Question: EDIT: My apoligies. I am getting an error it seems. It goes like this: Exception in thread "main" org.hibernate.MappingException: Unknown entity: com.hibernate.hibernate.Message
I made a simple testprogram that tests the persist() method of hibernate and the createQuery() method.
It communicates with 1 mySQL test database that has only one table called Message. This table has 2 columns namely id (primary key) and text. See image below for the settings in workbench.

This is the hibernate executable java file
'''
package com.hibernate.hibernate;
import java.util.List;
import org.hibernate.Query;
import org.hibernate.Session;
import org.hibernate.SessionFactory;
/**
*
* @author maurice
*/
public class Hibernate {
/**
* @param args the command line arguments
*/
public static void main(String[] args) {
SessionFactory sessionFactory = HibernateUtil.getSessionFactory();
Session session = sessionFactory.openSession();
session.beginTransaction();
Message message = new Message();
String hql = "FROM Message";
Query query = session.createQuery(hql);
List results = query.list();
System.out.print(results);
//message.setText("hoi");
//session.persist(message);
session.close();
}
}
'''
This is the hibernateUtil file that configures and returns the sessionFactory
'''
package com.hibernate.hibernate;
import org.hibernate.SessionFactory;
import org.hibernate.boot.registry.StandardServiceRegistryBuilder;
import org.hibernate.cfg.Configuration;
import org.hibernate.service.ServiceRegistry;
public class HibernateUtil {
private static SessionFactory sessionFactory;
public static SessionFactory getSessionFactory() {
if (sessionFactory == null) {
// loads configuration and mappings
Configuration configuration = new Configuration().configure();
ServiceRegistry serviceRegistry
= new StandardServiceRegistryBuilder()
.applySettings(configuration.getProperties()).build();
// builds a session factory from the service registry
sessionFactory = configuration.buildSessionFactory(serviceRegistry);
}
return sessionFactory;
}
}
'''
and here is the Annotated POJO that is to be persisted using hibernate.
'''
package com.hibernate.hibernate;
import java.io.Serializable;
import javax.persistence.Basic;
import javax.persistence.Column;
import javax.persistence.Entity;
import javax.persistence.GeneratedValue;
import javax.persistence.GenerationType;
import javax.persistence.Id;
import javax.persistence.NamedQueries;
import javax.persistence.NamedQuery;
import javax.persistence.Table;
import javax.xml.bind.annotation.XmlRootElement;
/**
*
* @author maurice
*/
@Entity
@Table(name = "message")
@XmlRootElement
@NamedQueries({
@NamedQuery(name = "Message.findAll", query = "SELECT m FROM Message m"),
@NamedQuery(name = "Message.findById", query = "SELECT m FROM Message m WHERE m.id = :id"),
@NamedQuery(name = "Message.findByText", query = "SELECT m FROM Message m WHERE m.text = :text")})
public class Message implements Serializable {
private static final long serialVersionUID = 1L;
@Id
@Basic(optional = false)
@Column(name = "id")
@GeneratedValue(strategy=GenerationType.AUTO)
private Integer id;
@Column(name = "text")
private String text;
public Message() {
}
public Message(Integer id) {
this.id = id;
}
public Integer getId() {
return id;
}
public void setId(Integer id) {
this.id = id;
}
public String getText() {
return text;
}
public void setText(String text) {
this.text = text;
}
@Override
public int hashCode() {
int hash = 0;
hash += (id != null ? id.hashCode() : 0);
return hash;
}
@Override
public boolean equals(Object object) {
// TODO: Warning - this method won't work in the case the id fields are not set
if (!(object instanceof Message)) {
return false;
}
Message other = (Message) object;
if ((this.id == null && other.id != null) || (this.id != null && !this.id.equals(other.id))) {
return false;
}
return true;
}
@Override
public String toString() {
return "com.hibernate.hibernate.Message[ id=" + id + " ]";
}
}
'''
Lastly, here is the hibernate.cfg.xml config file.
'''
<?xml version="1.0" encoding="UTF-8"?>
<!DOCTYPE hibernate-configuration PUBLIC "-//Hibernate/Hibernate Configuration DTD 3.0//EN" "http://hibernate.sourceforge.net/hibernate-configuration-3.0.dtd">
<hibernate-configuration>
<session-factory>
<property name="hibernate.dialect">org.hibernate.dialect.MySQLDialect</property>
<property name="hibernate.connection.driver_class">com.mysql.jdbc.Driver</property>
<property name="hibernate.connection.url">jdbc:mysql://localhost:3306/hibernate?zeroDateTimeBehavior=convertToNull</property>
<property name="hibernate.connection.username">scott</property>
<property name="hibernate.connection.password">tiger</property>
<property name="hibernate.hbm2ddl.auto">update</property>
<mapping class = "com.hibernate.hibernate.Message"/>
</session-factory>
</hibernate-configuration>
'''
Heres the logfile when i run the project. It gives no errors but just freezes
'''
cd C:ook\Hibernate; "JAVA_HOME=C:\Program Files\Java\jdk1.8.0_71" cmd /c """C:\Program Files\NetBeans 8.1\java\maven\bin\mvn.bat" -Dexec.args="-classpath %classpath com.hibernate.hibernate.Hibernate" -Dexec.executable="C:\Program Files\Java\jdk1.8.0_71\bin\java.exe" -Dexec.classpathScope=runtime -Dmaven.ext.class.path="C:\Program Files\NetBeans 8.1\java\maven-nblib\netbeans-eventspy.jar" -Dfile.encoding=UTF-8 org.codehaus.mojo:exec-maven-plugin:1.2.1:exec""
Running NetBeans Compile On Save execution. Phase execution is skipped and output directories of dependency projects (with Compile on Save turned on) will be used instead of their jar artifacts.
Scanning for projects...
------------------------------------------------------------------------
Building Hibernate 1.0-SNAPSHOT
------------------------------------------------------------------------
Downloading: file:C:ook\Hibernate/lib/unknown/binary/hibernate-jpamodelgen-4.3.1.Final/SNAPSHOT/maven-metadata.xml
Downloading: file:C:ook\Hibernate/lib/unknown/binary/hibernate-jpamodelgen-4.3.1.Final/SNAPSHOT/hibernate-jpamodelgen-4.3.1.Final-SNAPSHOT.pom
The POM for unknown.binary:hibernate-jpamodelgen-4.3.1.Final:jar:SNAPSHOT is missing, no dependency information available
Downloading: file:C:ook\Hibernate/lib/unknown/binary/mysql-connector-java-5.1.23-bin/SNAPSHOT/maven-metadata.xml
Downloading: file:C:ook\Hibernate/lib/unknown/binary/mysql-connector-java-5.1.23-bin/SNAPSHOT/mysql-connector-java-5.1.23-bin-SNAPSHOT.pom
The POM for unknown.binary:mysql-connector-java-5.1.23-bin:jar:SNAPSHOT is missing, no dependency information available
--- exec-maven-plugin:1.2.1:exec (default-cli) @ Hibernate ---
mrt 09, 2017 7:29:43 PM org.hibernate.annotations.common.reflection.java.JavaReflectionManager <clinit>
INFO: HCANN000001: Hibernate Commons Annotations {4.0.4.Final}
mrt 09, 2017 7:29:43 PM org.hibernate.Version logVersion
INFO: HHH000412: Hibernate Core {4.3.1.Final}
mrt 09, 2017 7:29:43 PM org.hibernate.cfg.Environment <clinit>
INFO: HHH000206: hibernate.properties not found
mrt 09, 2017 7:29:43 PM org.hibernate.cfg.Environment buildBytecodeProvider
INFO: HHH000021: Bytecode provider name : javassist
mrt 09, 2017 7:29:43 PM org.hibernate.cfg.Configuration configure
INFO: HHH000043: Configuring from resource: /hibernate.cfg.xml
mrt 09, 2017 7:29:43 PM org.hibernate.cfg.Configuration getConfigurationInputStream
INFO: HHH000040: Configuration resource: /hibernate.cfg.xml
mrt 09, 2017 7:29:43 PM org.hibernate.internal.util.xml.DTDEntityResolver resolveEntity
WARN: HHH000223: Recognized obsolete hibernate namespace http://hibernate.sourceforge.net/. Use namespace http://www.hibernate.org/dtd/ instead. Refer to Hibernate 3.6 Migration Guide!
mrt 09, 2017 7:29:44 PM org.hibernate.cfg.Configuration doConfigure
INFO: HHH000041: Configured SessionFactory: null
mrt 09, 2017 7:29:44 PM org.hibernate.engine.jdbc.connections.internal.DriverManagerConnectionProviderImpl configure
WARN: HHH000402: Using Hibernate built-in connection pool (not for production use!)
mrt 09, 2017 7:29:44 PM org.hibernate.engine.jdbc.connections.internal.DriverManagerConnectionProviderImpl buildCreator
INFO: HHH000401: using driver [com.mysql.jdbc.Driver] at URL [jdbc:mysql://localhost:3306/hibernate?zeroDateTimeBehavior=convertToNull]
mrt 09, 2017 7:29:44 PM org.hibernate.engine.jdbc.connections.internal.DriverManagerConnectionProviderImpl buildCreator
INFO: HHH000046: Connection properties: {user=scott, password=****}
mrt 09, 2017 7:29:44 PM org.hibernate.engine.jdbc.connections.internal.DriverManagerConnectionProviderImpl buildCreator
INFO: HHH000006: Autocommit mode: false
mrt 09, 2017 7:29:44 PM org.hibernate.engine.jdbc.connections.internal.DriverManagerConnectionProviderImpl configure
INFO: HHH000115: Hibernate connection pool size: 20 (min=1)
mrt 09, 2017 7:29:46 PM org.hibernate.dialect.Dialect <init>
INFO: HHH000400: Using dialect: org.hibernate.dialect.MySQLDialect
mrt 09, 2017 7:29:46 PM org.hibernate.engine.transaction.internal.TransactionFactoryInitiator initiateService
INFO: HHH000399: Using default transaction strategy (direct JDBC transactions)
mrt 09, 2017 7:29:46 PM org.hibernate.hql.internal.ast.ASTQueryTranslatorFactory <init>
INFO: HHH000397: Using ASTQueryTranslatorFactory
mrt 09, 2017 7:29:48 PM org.hibernate.tool.hbm2ddl.SchemaUpdate execute
INFO: HHH000228: Running hbm2ddl schema update
mrt 09, 2017 7:29:48 PM org.hibernate.tool.hbm2ddl.SchemaUpdate execute
INFO: HHH000102: Fetching database metadata
mrt 09, 2017 7:29:48 PM org.hibernate.tool.hbm2ddl.SchemaUpdate execute
INFO: HHH000396: Updating schema
mrt 09, 2017 7:29:48 PM org.hibernate.tool.hbm2ddl.TableMetadata <init>
INFO: HHH000261: Table found: hibernate.message
mrt 09, 2017 7:29:48 PM org.hibernate.tool.hbm2ddl.TableMetadata <init>
INFO: HHH000037: Columns: [id, text]
mrt 09, 2017 7:29:48 PM org.hibernate.tool.hbm2ddl.TableMetadata <init>
INFO: HHH000108: Foreign keys: []
mrt 09, 2017 7:29:48 PM org.hibernate.tool.hbm2ddl.TableMetadata <init>
INFO: HHH000126: Indexes: [primary]
mrt 09, 2017 7:29:48 PM org.hibernate.tool.hbm2ddl.SchemaUpdate execute
INFO: HHH000232: Schema update complete
[]
'''
Heres a visual example of what i mean with freezing, the loadbar just gets stuck.
<URL>
Does anyone know what could be causing this? Any help would be appreciated thank you.
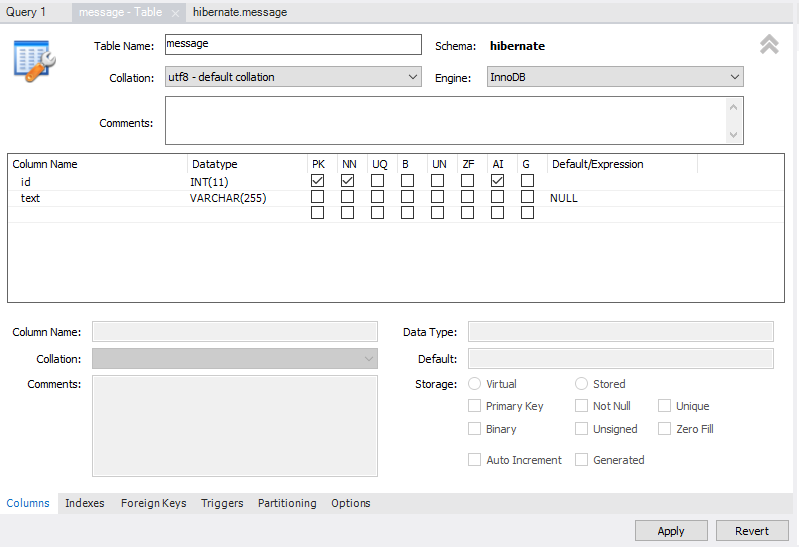
Answer: I notice that you haven't closed the 'SessionFactory' at the end of your program:
'''
sessionFactory.close();
'''
Also, it's of paramount importance to always end the currently running database transaction. Therefore, you should call if everything went fine and call in the catch block in case any exception was thrown.
To fix the error you got:
'''
Unknown entity: com.hibernate.hibernate.Message
'''
You need to let Hibernate know about that mapping:
'''
configuration.addAnnotatedClass(Message.class);
'''